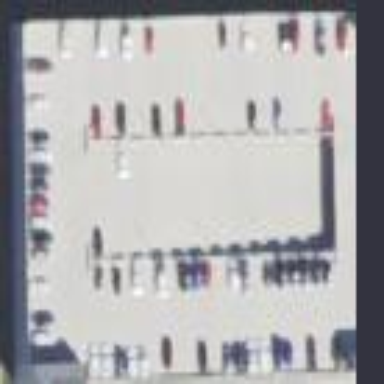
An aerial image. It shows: Multi-storey parking building.